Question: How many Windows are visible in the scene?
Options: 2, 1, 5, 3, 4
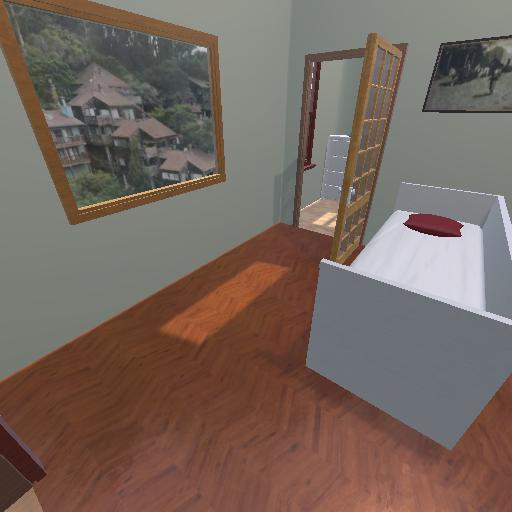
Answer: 2